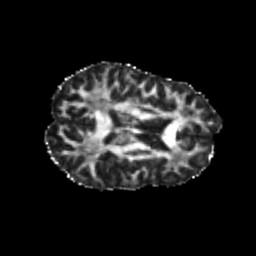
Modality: FA
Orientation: axial
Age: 20
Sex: female
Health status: healthy
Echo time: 0.074 s